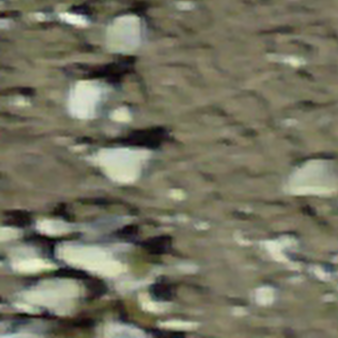
Label: other